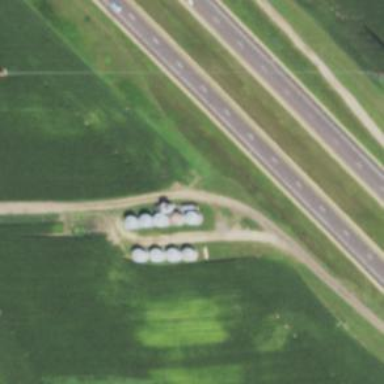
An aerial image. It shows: Silo.